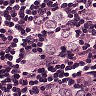
Metastatic tissue present: yes